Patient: sex F, age 58
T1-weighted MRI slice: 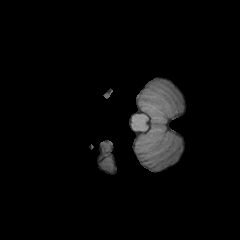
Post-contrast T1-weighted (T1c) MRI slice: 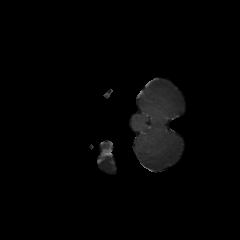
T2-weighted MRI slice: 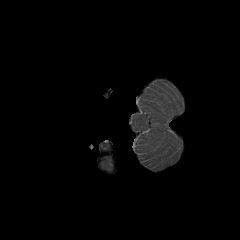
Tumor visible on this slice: no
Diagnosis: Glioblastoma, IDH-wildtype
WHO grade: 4